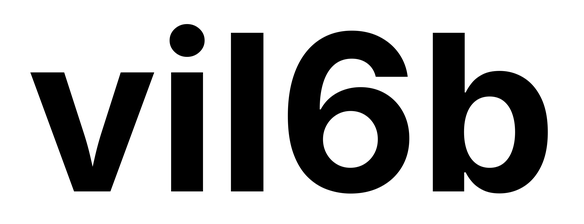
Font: Inter_Bold